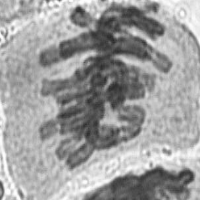
Label: metaphase